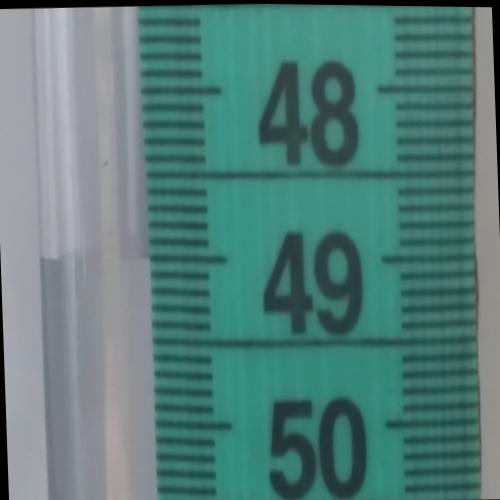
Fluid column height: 49.0 cm